Question: I have a more StackPanels in my XAML. Every StackPanel has a border inside.
When I modify the Main Window the width follows the resizing. But the height follows only in one the bigger direction. If I make the Window smaller the height of the borders doesn't follows. So the effect is the Botton border line isn't visible. How can I do this ?
'''
<Window x:Class="MyStackPanel"
xmlns="http://schemas.microsoft.com/winfx/2006/xaml/presentation"
xmlns:x="http://schemas.microsoft.com/winfx/2006/xaml"
Title="MyCombobox" Height="356" Width="475">
<Grid>
<StackPanel x:Name="STP"
Margin="10">
<Border x:Name="STPB"
BorderBrush="#FFE80707"
BorderThickness="5"
CornerRadius="10"
Height="{Binding ElementName=STP,Path=ActualHeight}"/>
</StackPanel>
</Grid>
</Window>
'''

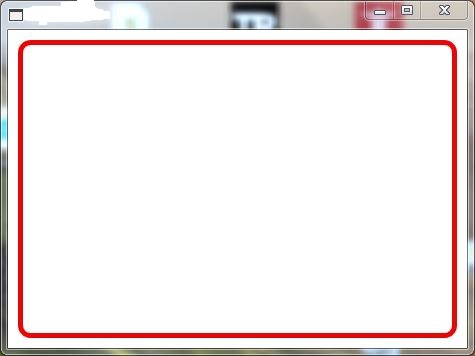
Answer: Use a Grid instead of a StackPanel then the border will stretch to the
Grids height and width on resizing
'''
<Grid x:Name="STP"
Margin="10">
<Border x:Name="STPB"
BorderBrush="#FFE80707"
BorderThickness="5"
CornerRadius="10" />
</Grid>
'''
Window after your changes, Looks like the same after reize (make smaller) without your changes.
<URL>